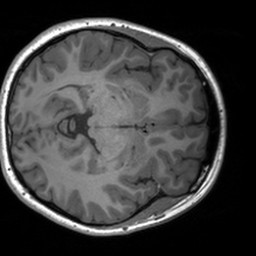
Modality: T1w
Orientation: axial
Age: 19
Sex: female
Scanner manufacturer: siemens
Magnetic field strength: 3 T
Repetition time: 1.9 s
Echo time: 0.00226 s